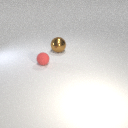
small red rubber sphere in front of large brown metal sphere